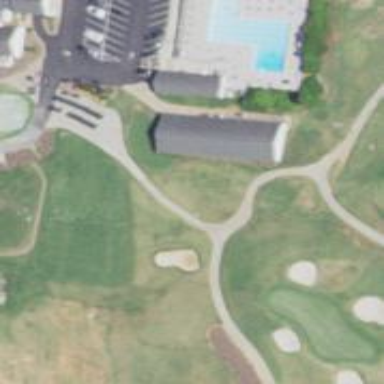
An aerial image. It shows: Service road used as golf cart path.